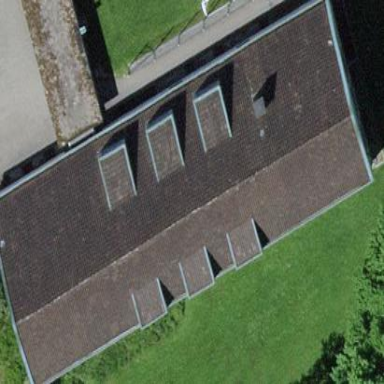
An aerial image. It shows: School building.